Interaction volume radius: 5 \u00c5
Interaction volume height: 20 \u00c5
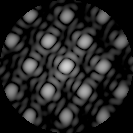
Disorder parameter: 0.1218